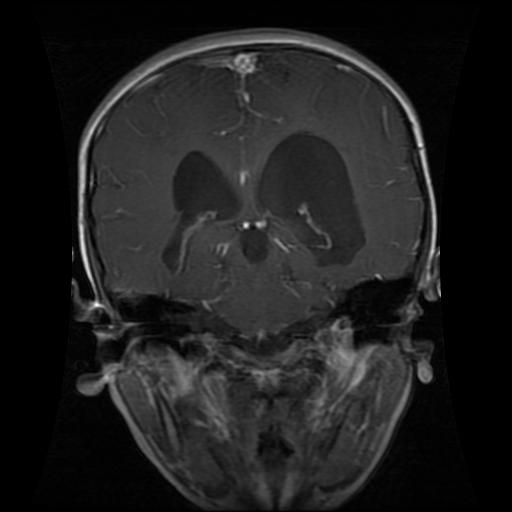
Label: glioma